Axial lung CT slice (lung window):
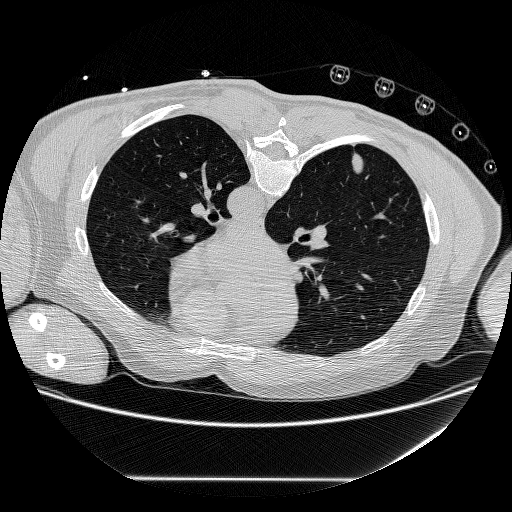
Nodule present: yes
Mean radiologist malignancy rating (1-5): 4.25